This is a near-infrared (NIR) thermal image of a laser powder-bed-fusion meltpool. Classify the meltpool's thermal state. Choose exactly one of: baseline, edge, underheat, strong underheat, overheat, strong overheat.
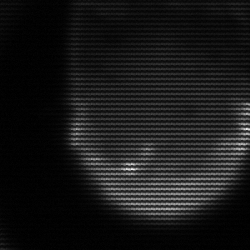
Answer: edge